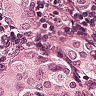
Metastatic tissue present: yes